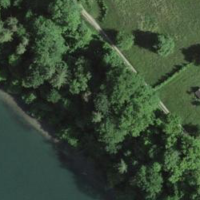
EUNIS habitat code: 41
Species observed at this site:
Plantago media